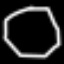
Label: octagon